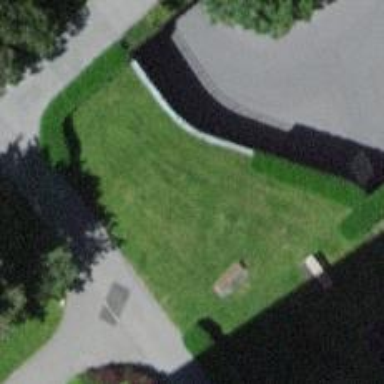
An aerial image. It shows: Driveway leading to service road.